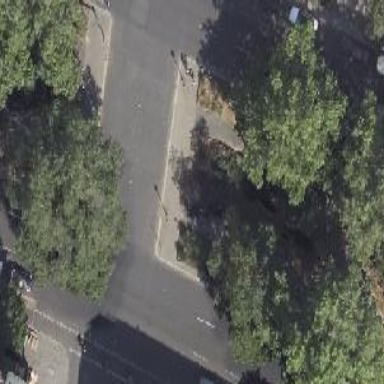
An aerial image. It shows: Asphalt footpath with unmarked crossing.